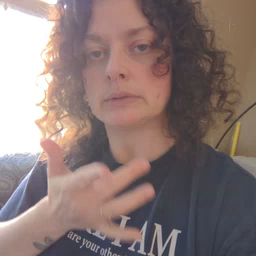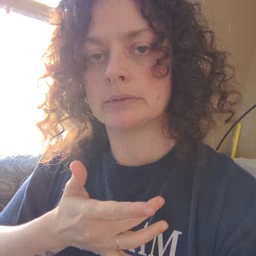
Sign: animal